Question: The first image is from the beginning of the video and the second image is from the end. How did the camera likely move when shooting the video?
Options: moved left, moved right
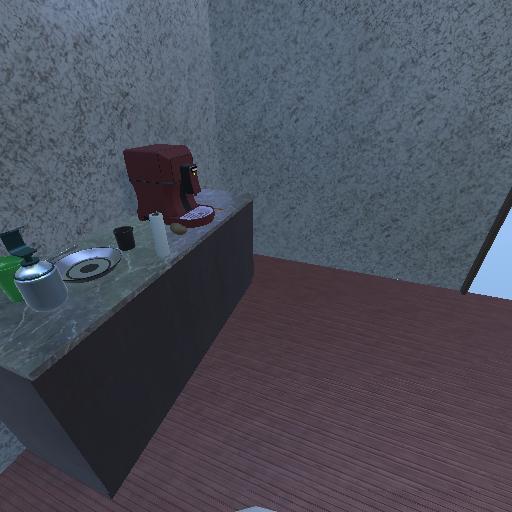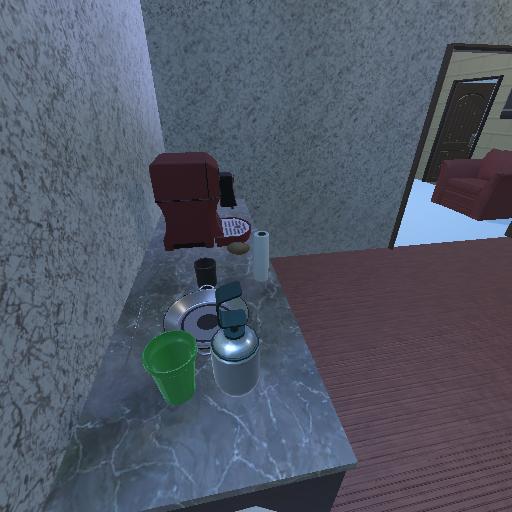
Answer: moved left